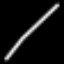
Label: line